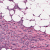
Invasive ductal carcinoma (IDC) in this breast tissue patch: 1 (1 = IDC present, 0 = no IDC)